Interaction volume radius: 10 \u00c5
Interaction volume height: 20 \u00c5
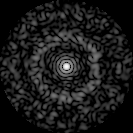
Disorder parameter: 0.8305